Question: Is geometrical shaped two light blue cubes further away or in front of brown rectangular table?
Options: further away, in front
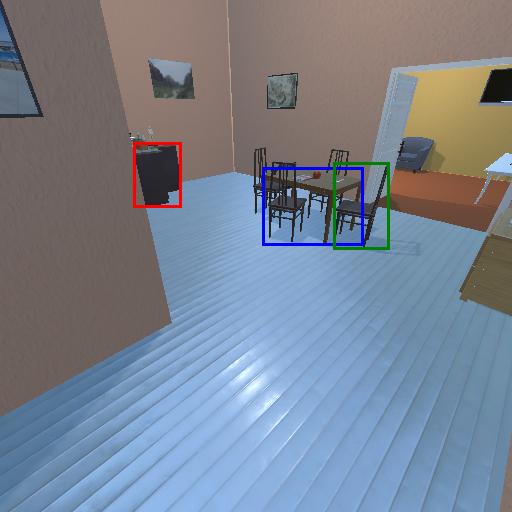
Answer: further away